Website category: sports
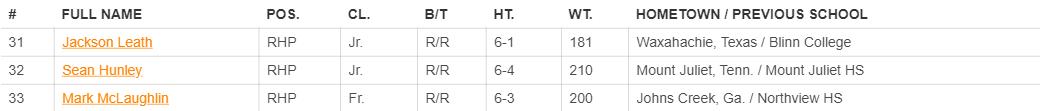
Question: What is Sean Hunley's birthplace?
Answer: Mount Juliet, Tenn.

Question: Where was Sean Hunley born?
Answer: Mount Juliet, Tenn.

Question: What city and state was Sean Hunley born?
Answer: Mount Juliet, Tenn.

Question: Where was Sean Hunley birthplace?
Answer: Mount Juliet, Tenn.

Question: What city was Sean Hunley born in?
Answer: Mount Juliet, Tenn.

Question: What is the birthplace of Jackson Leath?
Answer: Waxahachie, Texas

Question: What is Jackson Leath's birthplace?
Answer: Waxahachie, Texas

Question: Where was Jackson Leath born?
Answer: Waxahachie, Texas

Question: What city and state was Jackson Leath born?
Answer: Waxahachie, Texas

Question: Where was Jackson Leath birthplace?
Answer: Waxahachie, Texas

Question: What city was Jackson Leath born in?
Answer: Waxahachie, Texas

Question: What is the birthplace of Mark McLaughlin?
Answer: Johns Creek, Ga.

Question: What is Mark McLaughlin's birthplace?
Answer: Johns Creek, Ga.

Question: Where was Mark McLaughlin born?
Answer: Johns Creek, Ga.

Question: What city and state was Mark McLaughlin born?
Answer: Johns Creek, Ga.

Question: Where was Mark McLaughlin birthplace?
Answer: Johns Creek, Ga.

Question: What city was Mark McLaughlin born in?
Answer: Johns Creek, Ga.

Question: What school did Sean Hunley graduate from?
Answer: Mount Juliet HS

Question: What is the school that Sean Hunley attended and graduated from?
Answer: Mount Juliet HS

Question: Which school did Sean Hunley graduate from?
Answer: Mount Juliet HS

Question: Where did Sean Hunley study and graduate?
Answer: Mount Juliet HS

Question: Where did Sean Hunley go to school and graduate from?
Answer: Mount Juliet HS

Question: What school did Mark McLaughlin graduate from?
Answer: Northview HS

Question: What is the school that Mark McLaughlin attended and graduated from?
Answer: Northview HS

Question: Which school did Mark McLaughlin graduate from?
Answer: Northview HS

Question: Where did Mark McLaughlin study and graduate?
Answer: Northview HS

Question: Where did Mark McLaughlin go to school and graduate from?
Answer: Northview HS

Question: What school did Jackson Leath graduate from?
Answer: Blinn College

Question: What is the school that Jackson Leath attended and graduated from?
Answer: Blinn College

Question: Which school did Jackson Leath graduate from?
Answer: Blinn College

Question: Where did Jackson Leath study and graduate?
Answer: Blinn College

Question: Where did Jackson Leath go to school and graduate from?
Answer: Blinn College